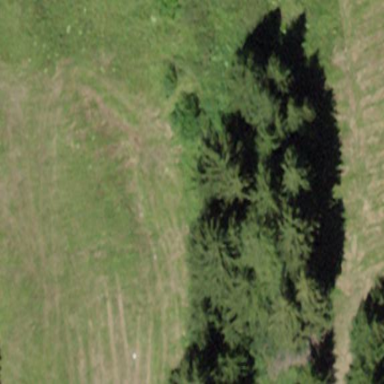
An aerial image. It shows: Mixed forest with various types of leaves.